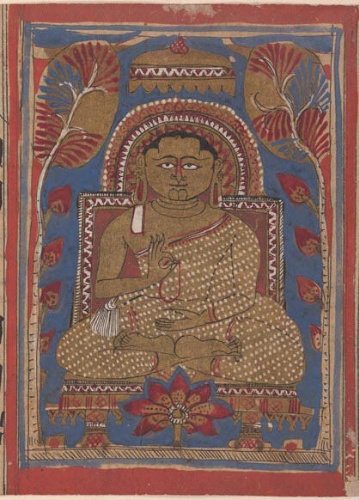
Date: 15th century
Object type: Folio
Classification: Paintings
Medium: Ink, opaque watercolor, and gold on paper
Culture: India (Gujarat)
Dimensions: Overall: 4 3/8 x 10 5/8 in. (11.1 x 27 cm)
Department: Asian Art
Credit line: Rogers Fund, 1955
Accession year: 1955
Repository: Metropolitan Museum of Art, New York, NY